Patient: sex M, age 68
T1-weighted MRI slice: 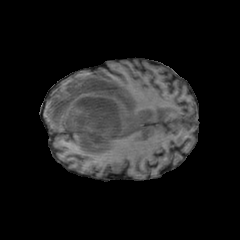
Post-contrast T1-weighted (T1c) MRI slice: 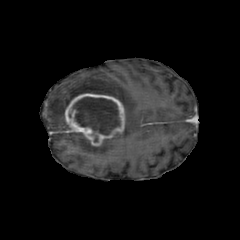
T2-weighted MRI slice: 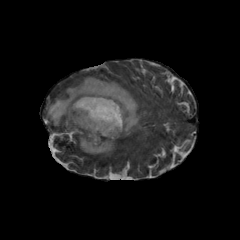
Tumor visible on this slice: yes
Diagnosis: Glioblastoma, IDH-wildtype
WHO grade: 4